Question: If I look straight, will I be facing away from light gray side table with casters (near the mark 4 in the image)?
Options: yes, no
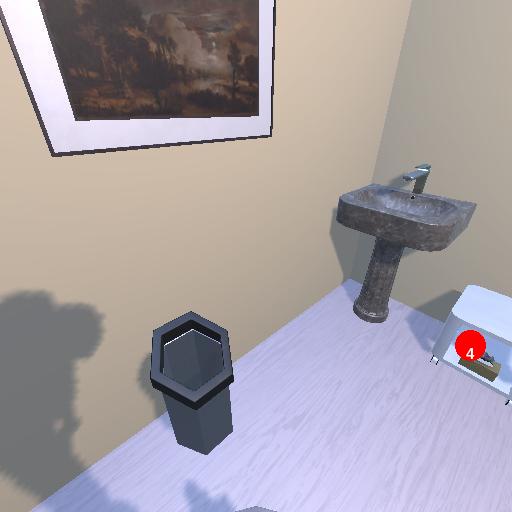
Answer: yes